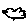
Label: bird